Question: I'm trying to make a graph to see the differences in student testing by age and their school rating. I could very easily make a normal scatterplot with student test scores by age and another for student test scores by school rating.
I could also make the graph with the school's rating on the x-axis, with age on one side of the y-axis and rating on the other. But while it's better than having two graphs -- it obviously doesn't show much more than that.
The idea here is that there is a correlation between not only school rating and test score, but also school rating and age -- so I'd like to figure out the best way to show that, since their age and rating both correlate with score. And a 16-year-old in a lower-rated school should be given more slack on their scores than a 16-year-old in a higher-rated school.
My original thought was that the x-axis would be the 1-10 ratings, while the test scores would be one y-axis and the age would be the z. But after looking it up for a while, I couldn't get 'surface3d()' to work or 'scatterplot3d()', etc. These might've been functions I would need to load in -- but since I'm pretty new to R, I'm not sure. I'd be happy to download the correct package if somebody could point me in its direction.
A subset of this data looks like this:
'Rating Score Age 1 54.911 13 1 85.665 18 3 66.246 13 3 83.103 17 3 88.556 17 3 80.631 18 4 90.562 17 4 77.799 14 4 78.771 16 5 87.912 17 6 92.113 15 7 89.275 15 7 93.556 16 7 63.177 16 7 78.258 18 8 76.116 14 9 96.351 18 9 85.06 16 9 85.664 17 10 88.487 15'
There's the obvious possibility that I'm also thinking about this in the wrong way as well -- and I might have to switch my thought-process to learn how to make a bubble plot or something.
But all help and ideas are appreciated, thanks!
(And sorry for partially asking two questions in one.)

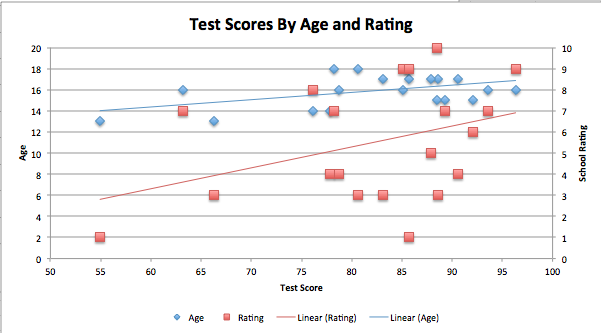
Answer: Calling your data 'df', (I loaded it from your question in the clipboard)
'''
df <- read.table(file = "clipboard", header = T)
'''
Installing the package if you don't have it (If you do have it installed, just 'require(scatterplot3d)' will work)
'''
if(!require(scatterplot3d)) {
install.packages("scatterplot3d")
require(scatterplot3d)
}
'''
Make a plot
'''
with(df, scatterplot3d(x = Rating, y = Age, z = Score))
'''
A 3d plot isn't terrible here. You can also do 2d plots with color:
'''
if(!require(ggplot2)) {
install.packages("ggplot2")
require(ggplot2)
}
ggplot(df, aes(x = Rating, y = Score, color = Age)) +
geom_point()
ggplot(df, aes(x = Age, y = Score, color = Rating)) +
geom_point()
'''